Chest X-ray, PA view. Patient: 27 years old, sex F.
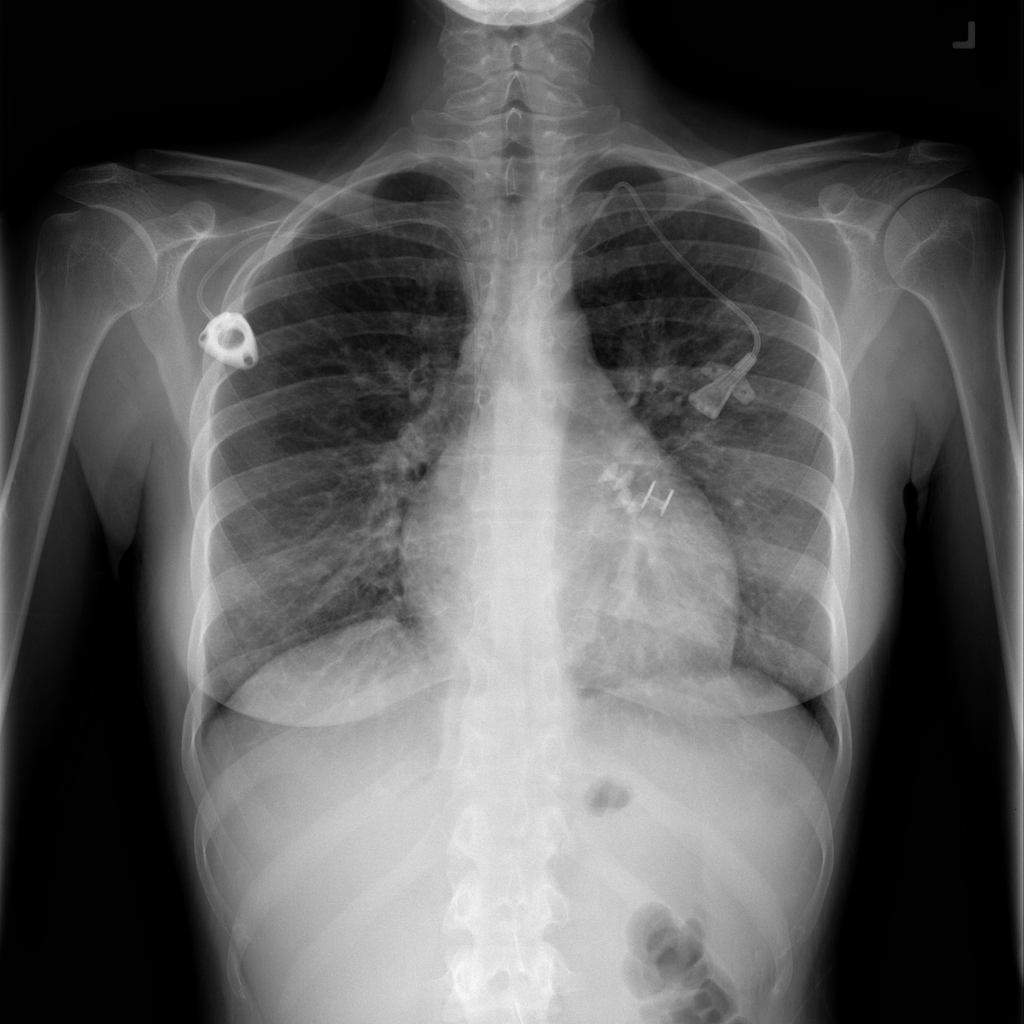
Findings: Effusion, Infiltration